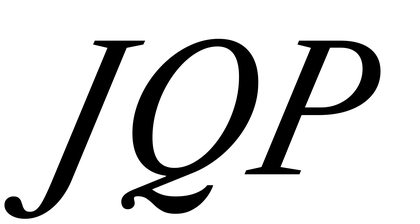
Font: LibreCaslonText-Italic_Italic